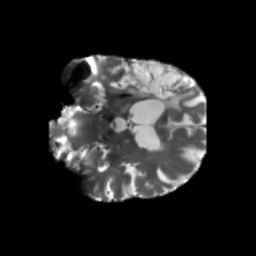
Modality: T2w
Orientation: coronal
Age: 71
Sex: male
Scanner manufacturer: siemens
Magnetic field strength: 3 T
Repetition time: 5.25 s
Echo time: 0.08 s